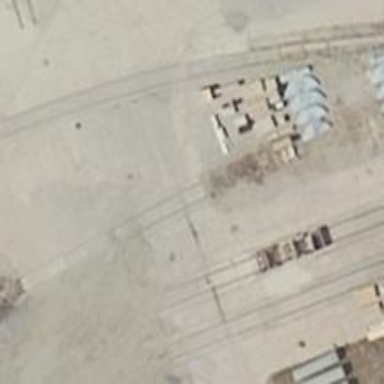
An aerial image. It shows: Disused railway yard.